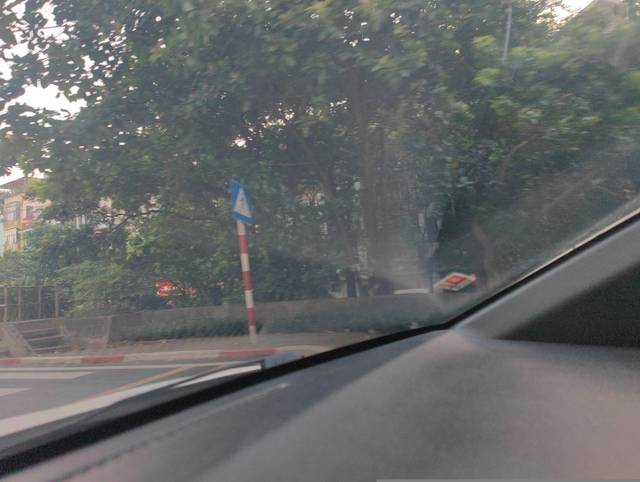
Region: Vietnam
Coordinates: 21.011, 105.864